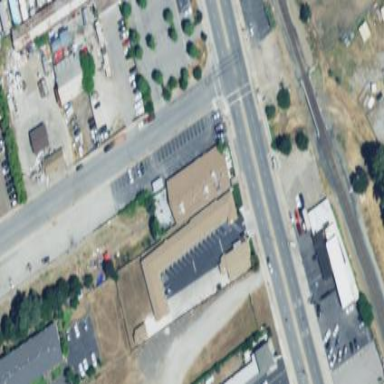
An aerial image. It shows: Motel building.